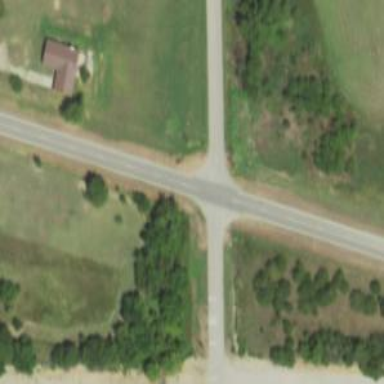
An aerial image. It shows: Stop road.